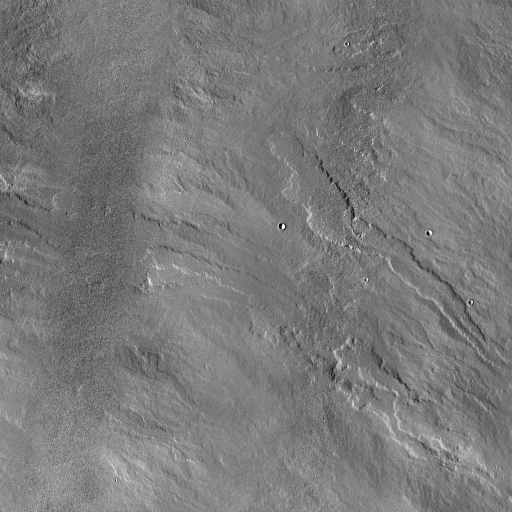
Crater classes present: Background, Other